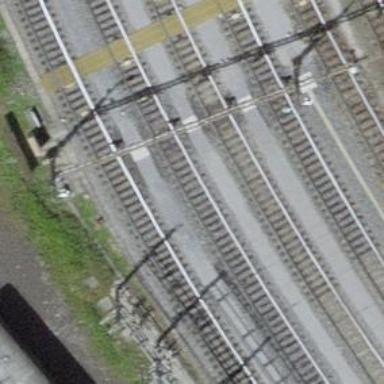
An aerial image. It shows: Railway signal.